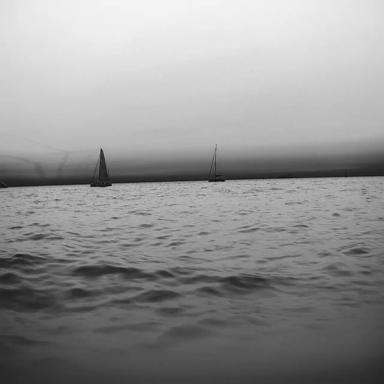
There are two sailboats in the infrared image.